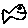
Label: fish